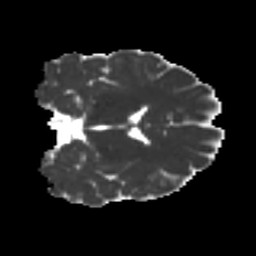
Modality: MD
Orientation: coronal
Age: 43
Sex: female
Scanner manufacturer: ge
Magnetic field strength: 3 T
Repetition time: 7.8 s
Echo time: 0.0606 s